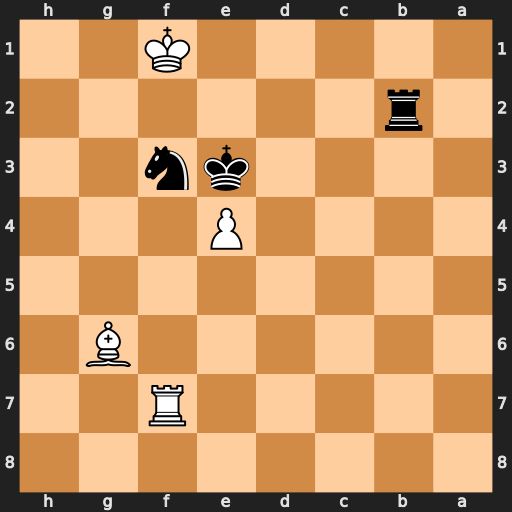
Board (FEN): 8/5R2/6B1/8/4P3/4kn2/1r6/5K2
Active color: b
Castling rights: -
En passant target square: -
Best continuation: Rf2#